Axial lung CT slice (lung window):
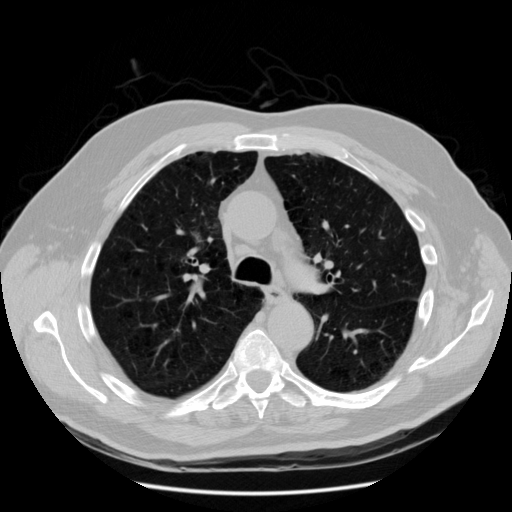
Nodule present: no